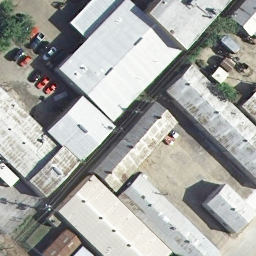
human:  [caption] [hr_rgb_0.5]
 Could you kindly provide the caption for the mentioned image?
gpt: Some cars parked beside buildings .

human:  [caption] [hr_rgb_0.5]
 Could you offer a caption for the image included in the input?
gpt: The buildings arranged neatly with some cars parked beside them .

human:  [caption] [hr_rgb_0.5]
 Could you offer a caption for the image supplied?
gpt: There are some buildings arranged neatly .

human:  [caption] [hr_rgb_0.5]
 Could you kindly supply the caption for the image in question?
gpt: The buildings arranged neatly .

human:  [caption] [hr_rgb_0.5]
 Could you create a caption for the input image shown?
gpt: Some buildings arranged neatly .